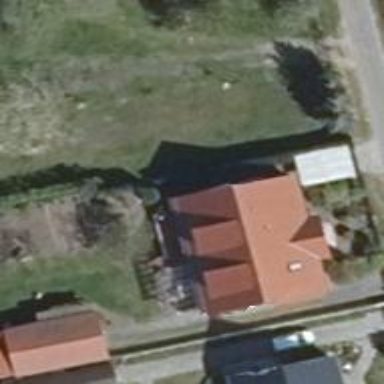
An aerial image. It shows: Gabled house with red roof. The roof is oriented across the building.